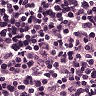
Metastatic tissue present: no